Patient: sex M, age 60
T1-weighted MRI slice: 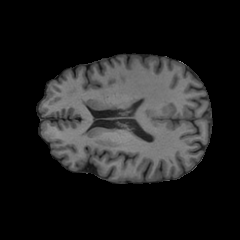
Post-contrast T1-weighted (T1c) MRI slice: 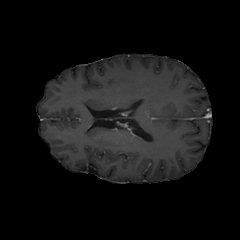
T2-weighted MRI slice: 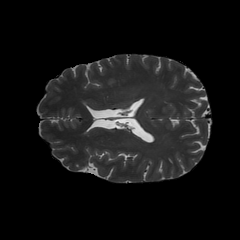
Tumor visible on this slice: no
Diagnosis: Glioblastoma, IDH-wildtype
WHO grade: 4